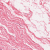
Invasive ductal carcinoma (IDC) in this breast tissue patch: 0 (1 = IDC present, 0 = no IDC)